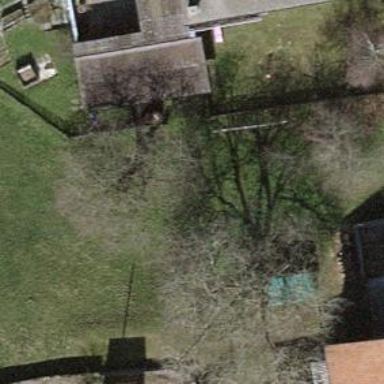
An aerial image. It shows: Single tag "natural: tree."